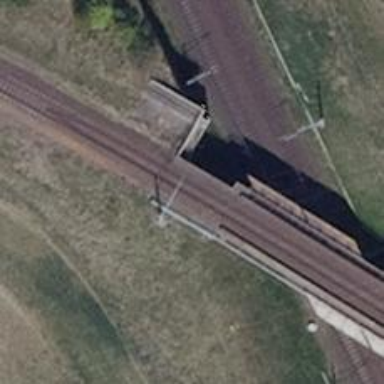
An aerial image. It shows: Railway bridge with electrified contact lines.